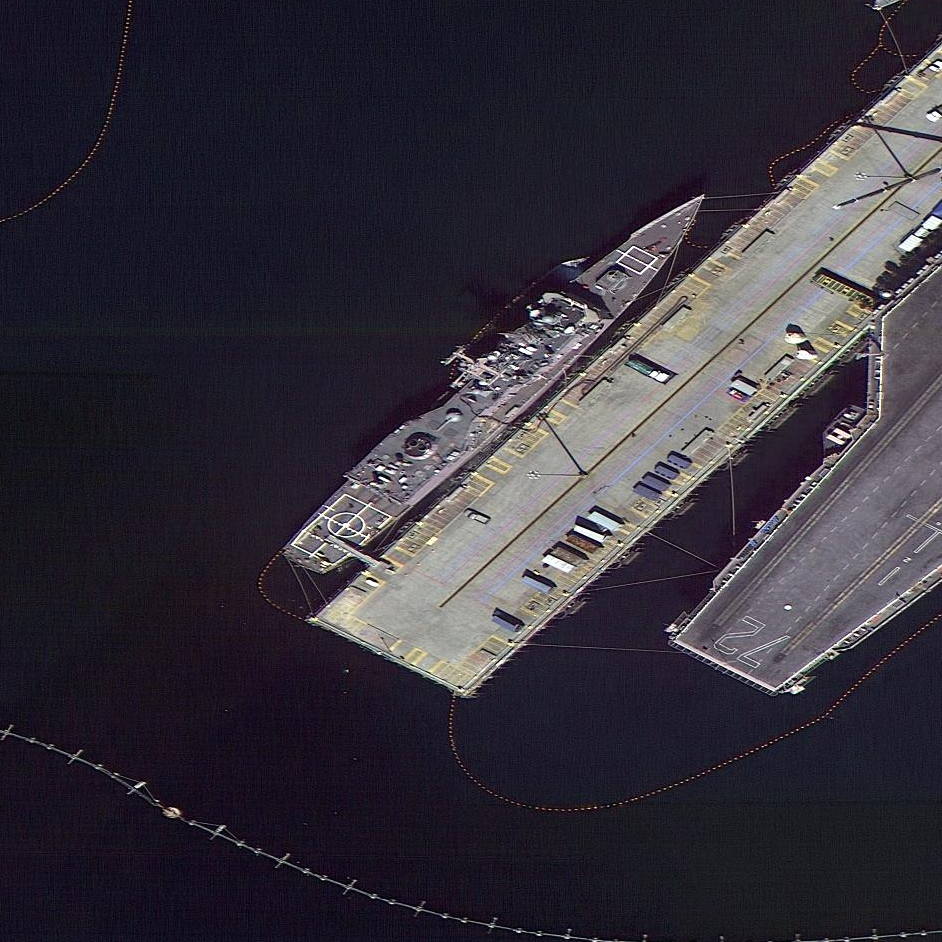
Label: cruiser